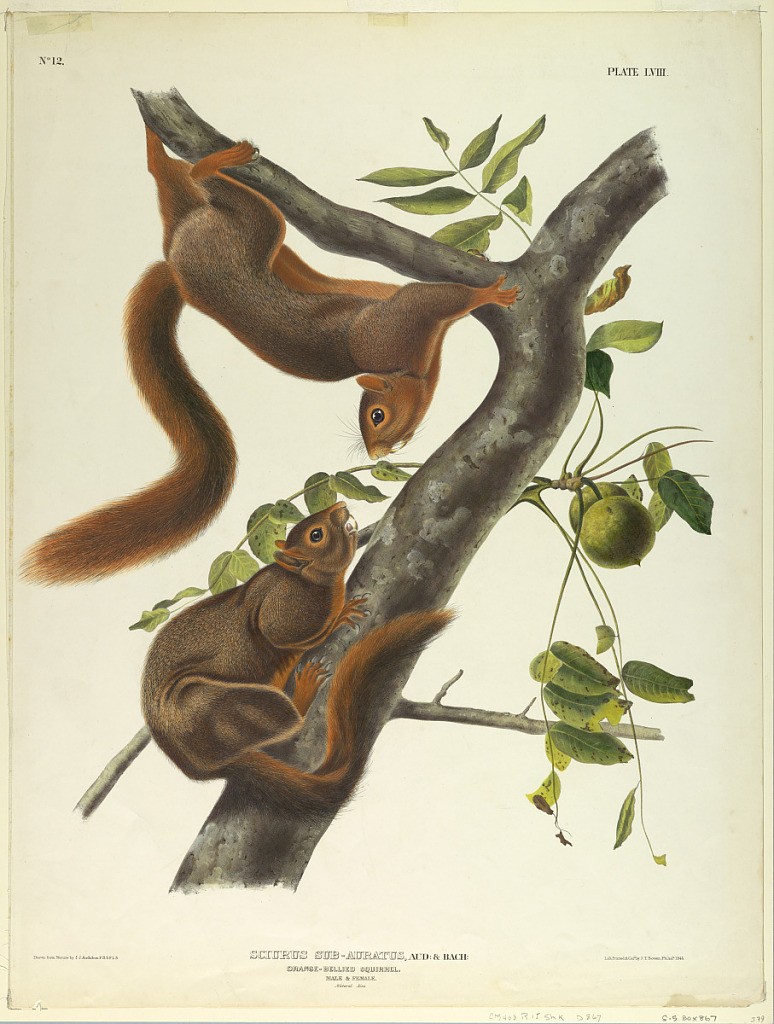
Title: Orange-Bellied Squirrel
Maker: John James Audubon, 1780 – 1851
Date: ca. 1845
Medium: Hand-colored lithograph on wove paper
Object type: Print
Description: Vertical format; two squirrels face each other on a vertical branch of a nut tree; As of 1968, small tears and losses in all margins. (EED, '68)